Aerial crown-view tile of a tropical tree (Barro Colorado Island, Panama), acquired 20250217:
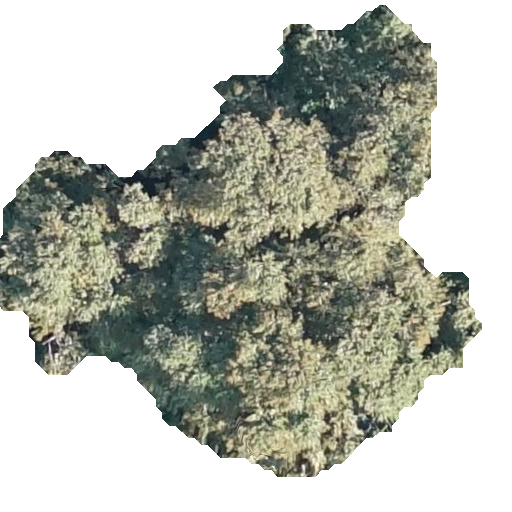
Species: Luehea seemannii
GBIF accepted scientific name: Luehea seemannii
Crown area: 200.181 m²